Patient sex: M
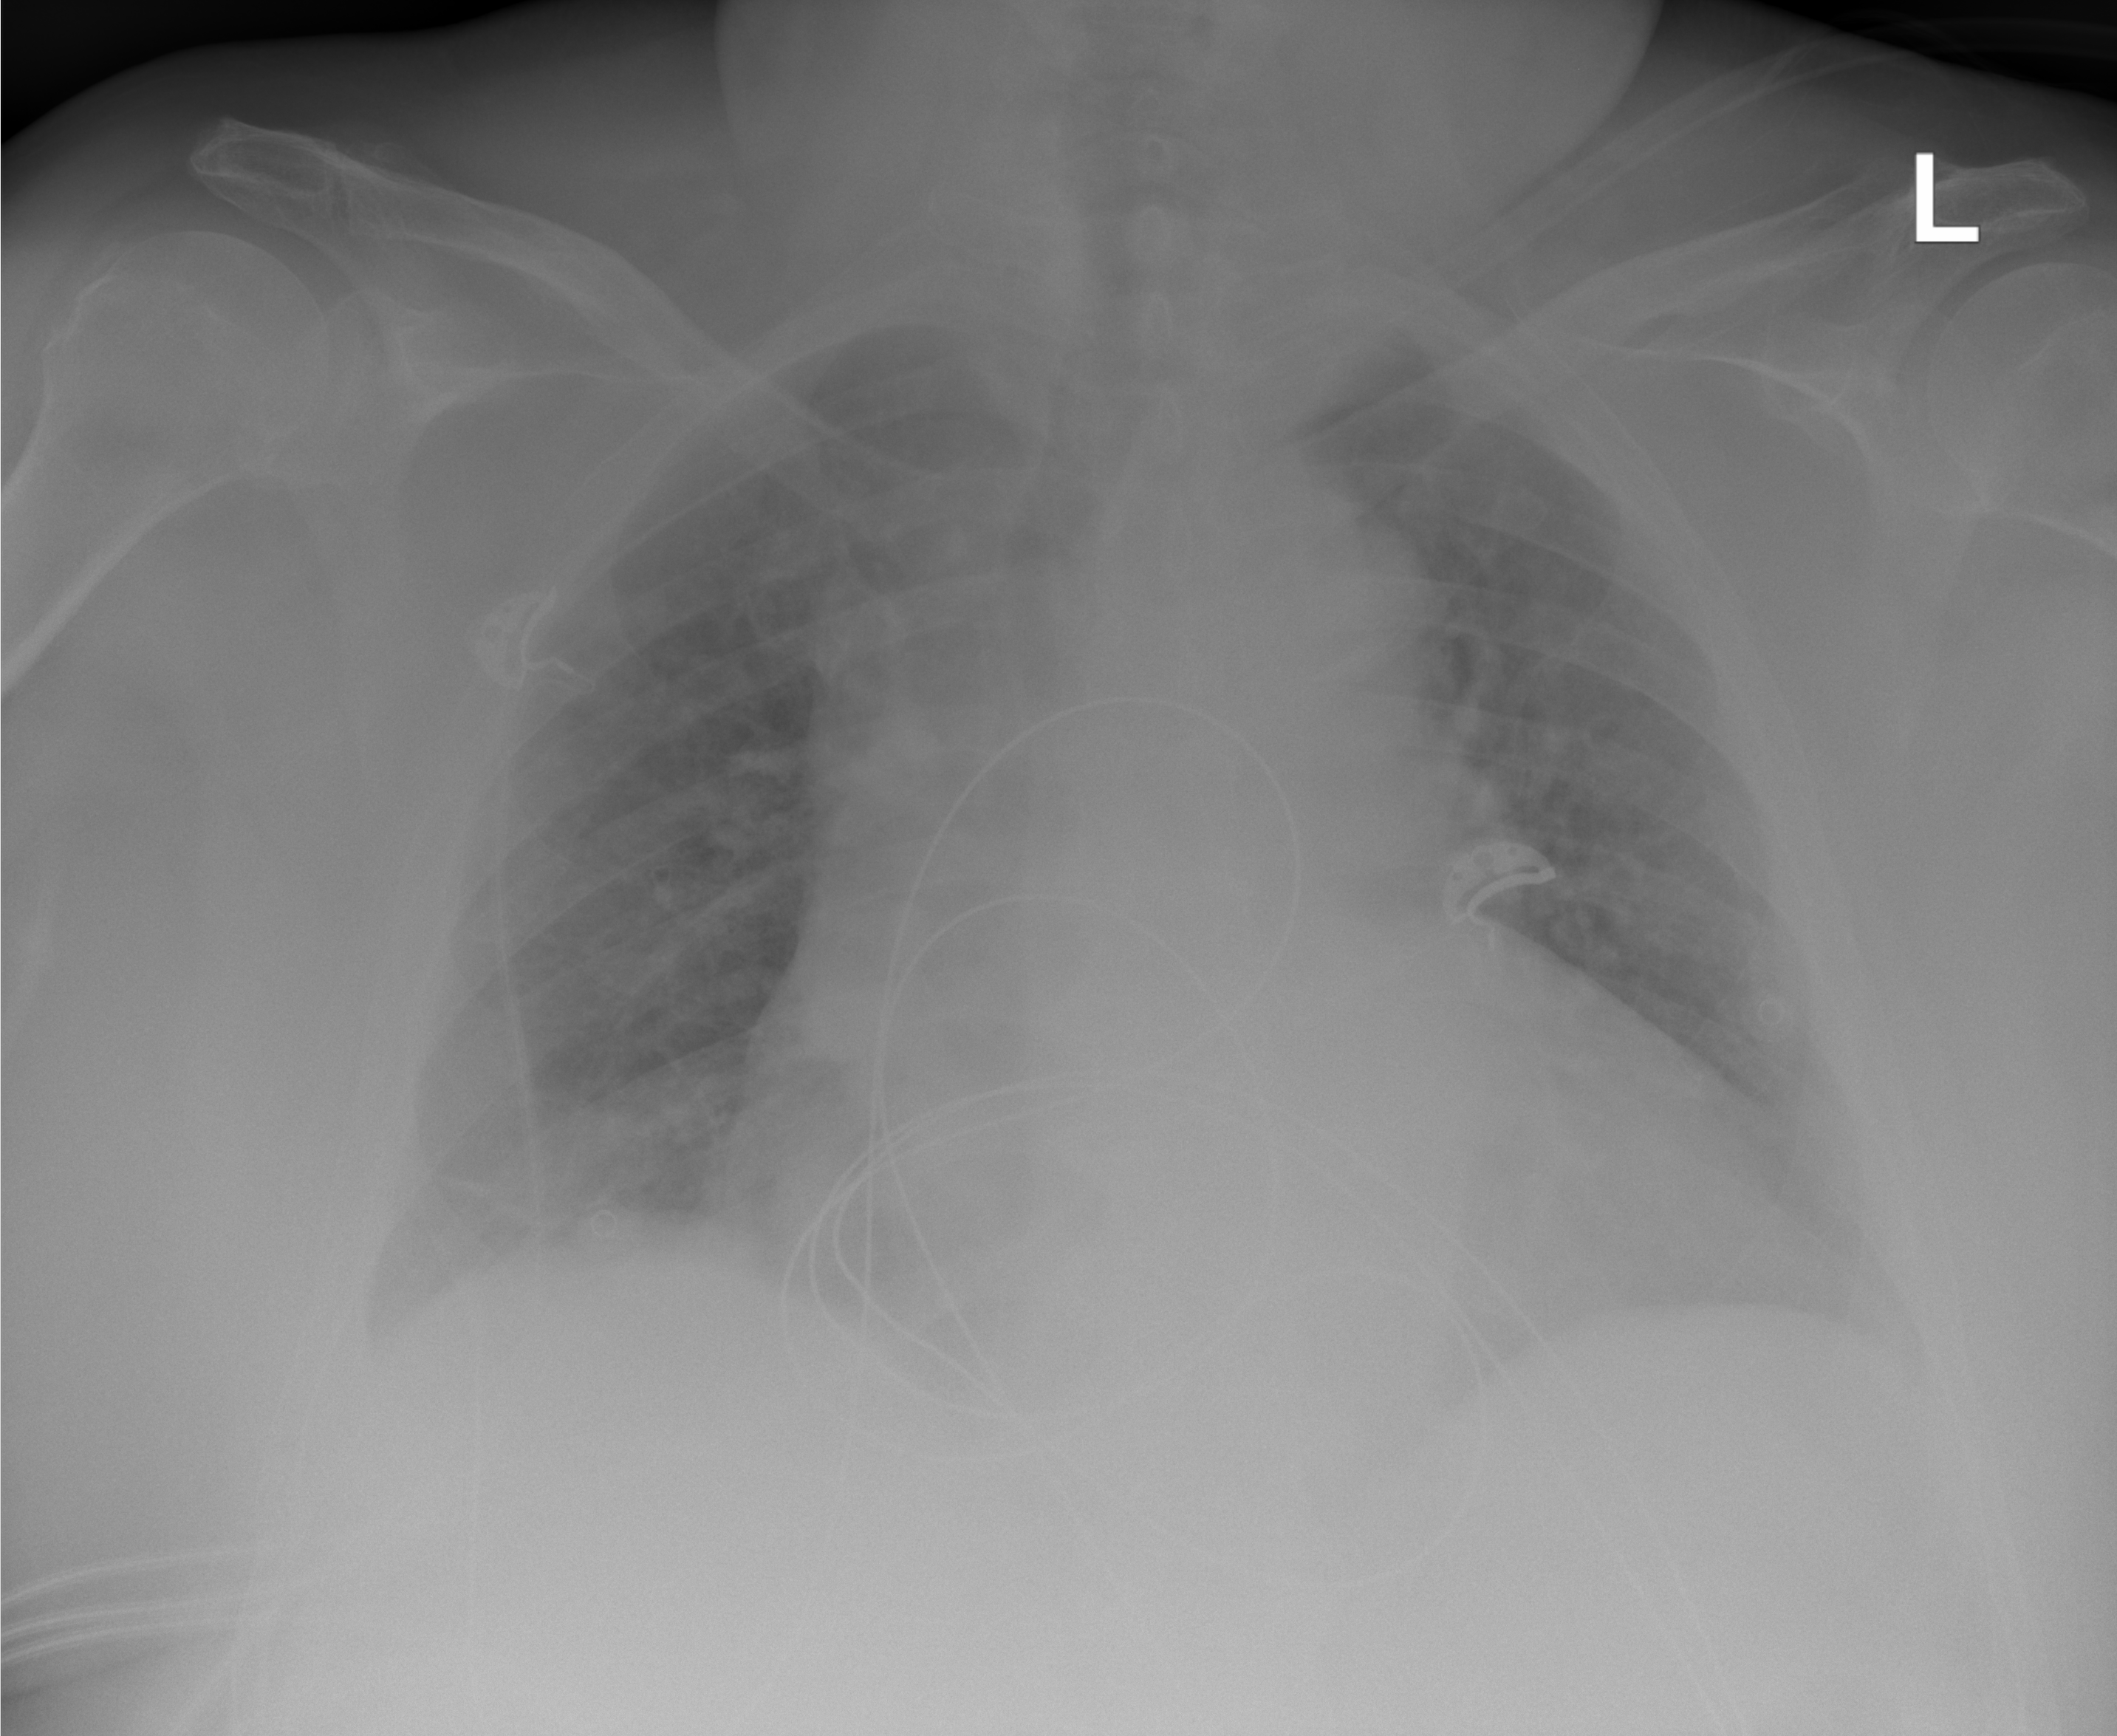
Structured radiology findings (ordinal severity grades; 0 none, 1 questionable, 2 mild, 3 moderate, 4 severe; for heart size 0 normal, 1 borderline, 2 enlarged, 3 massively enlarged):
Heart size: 2
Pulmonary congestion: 3
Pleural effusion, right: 2
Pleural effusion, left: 2
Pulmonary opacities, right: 2
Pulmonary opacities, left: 2
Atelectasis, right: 2
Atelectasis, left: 2